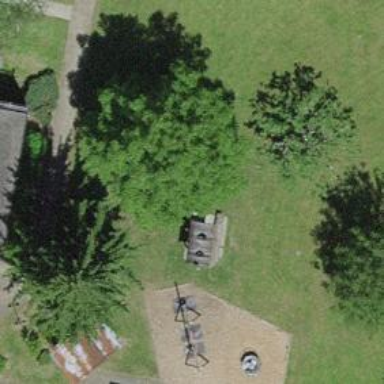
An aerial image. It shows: Playground area for leisure activities on the land.